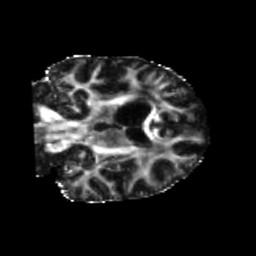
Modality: FA
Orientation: coronal
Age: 75
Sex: female
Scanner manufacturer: siemens
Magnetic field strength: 3 T
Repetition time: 5.25 s
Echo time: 0.08 s